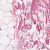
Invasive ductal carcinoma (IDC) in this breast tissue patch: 0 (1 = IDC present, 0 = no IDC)